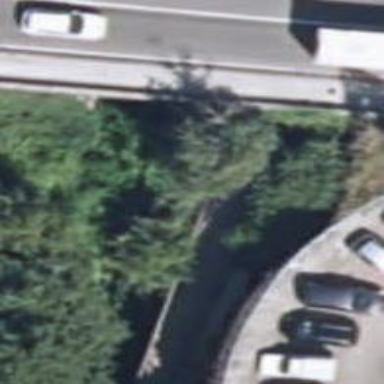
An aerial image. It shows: Footway passing through tunnel.